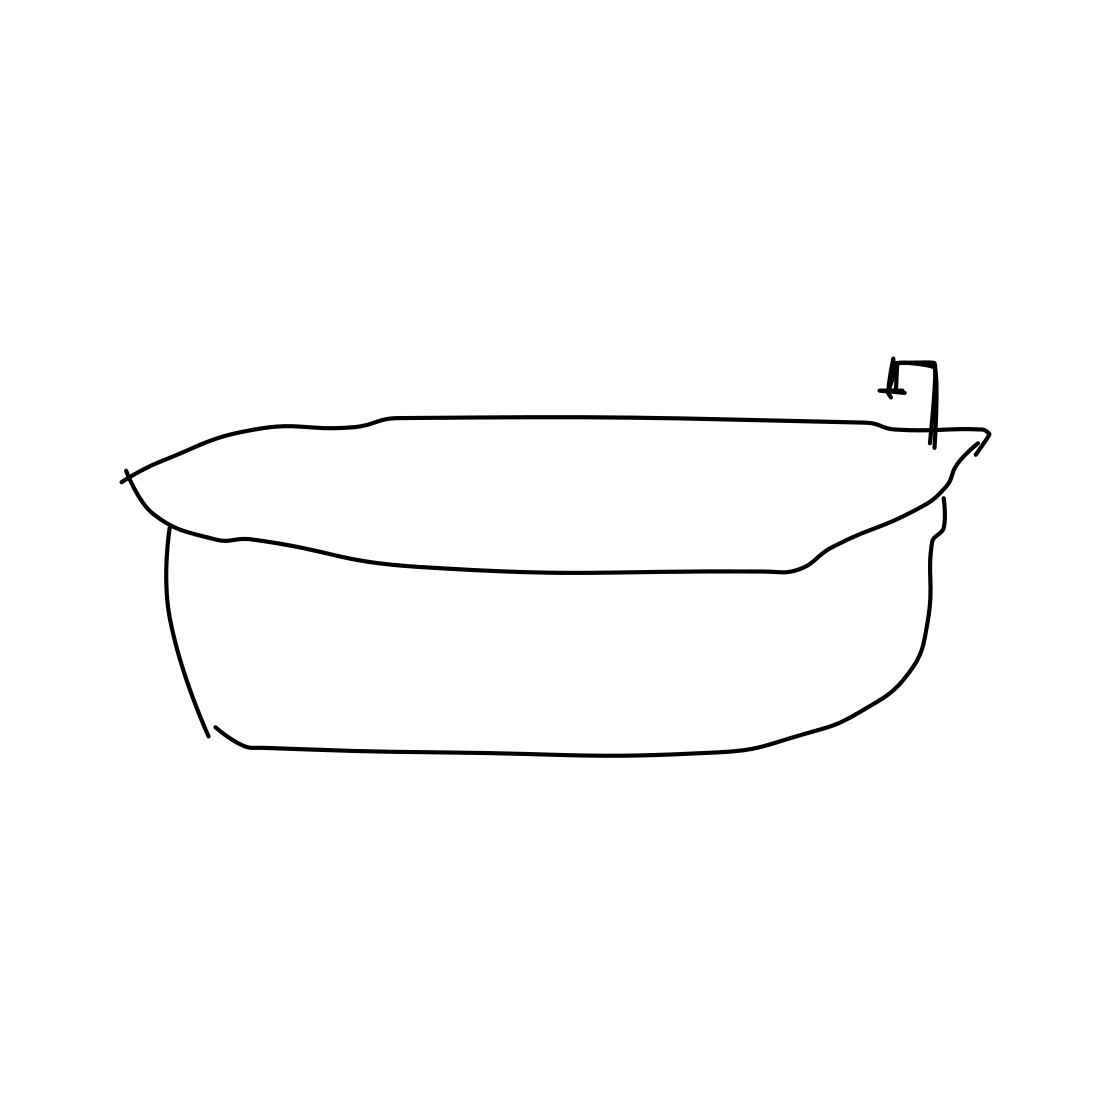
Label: bathtub